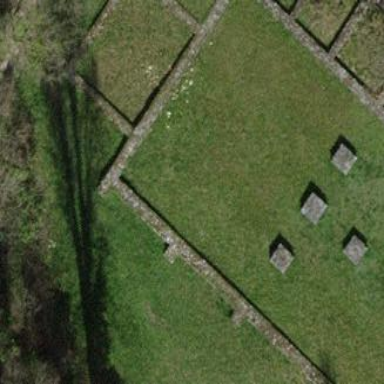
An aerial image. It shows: Ruins surrounded by wall.